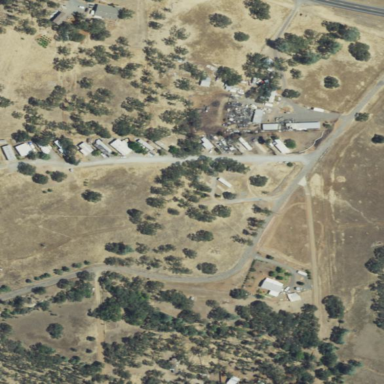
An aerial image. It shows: Residential area known as trailer park.